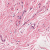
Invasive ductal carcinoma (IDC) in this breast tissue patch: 0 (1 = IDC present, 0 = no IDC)